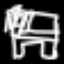
Label: bed